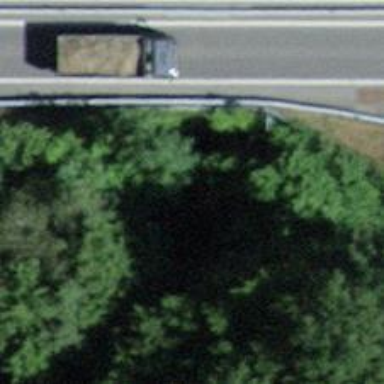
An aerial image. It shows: Path through tunnel.